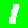
Digit: 1